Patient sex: F
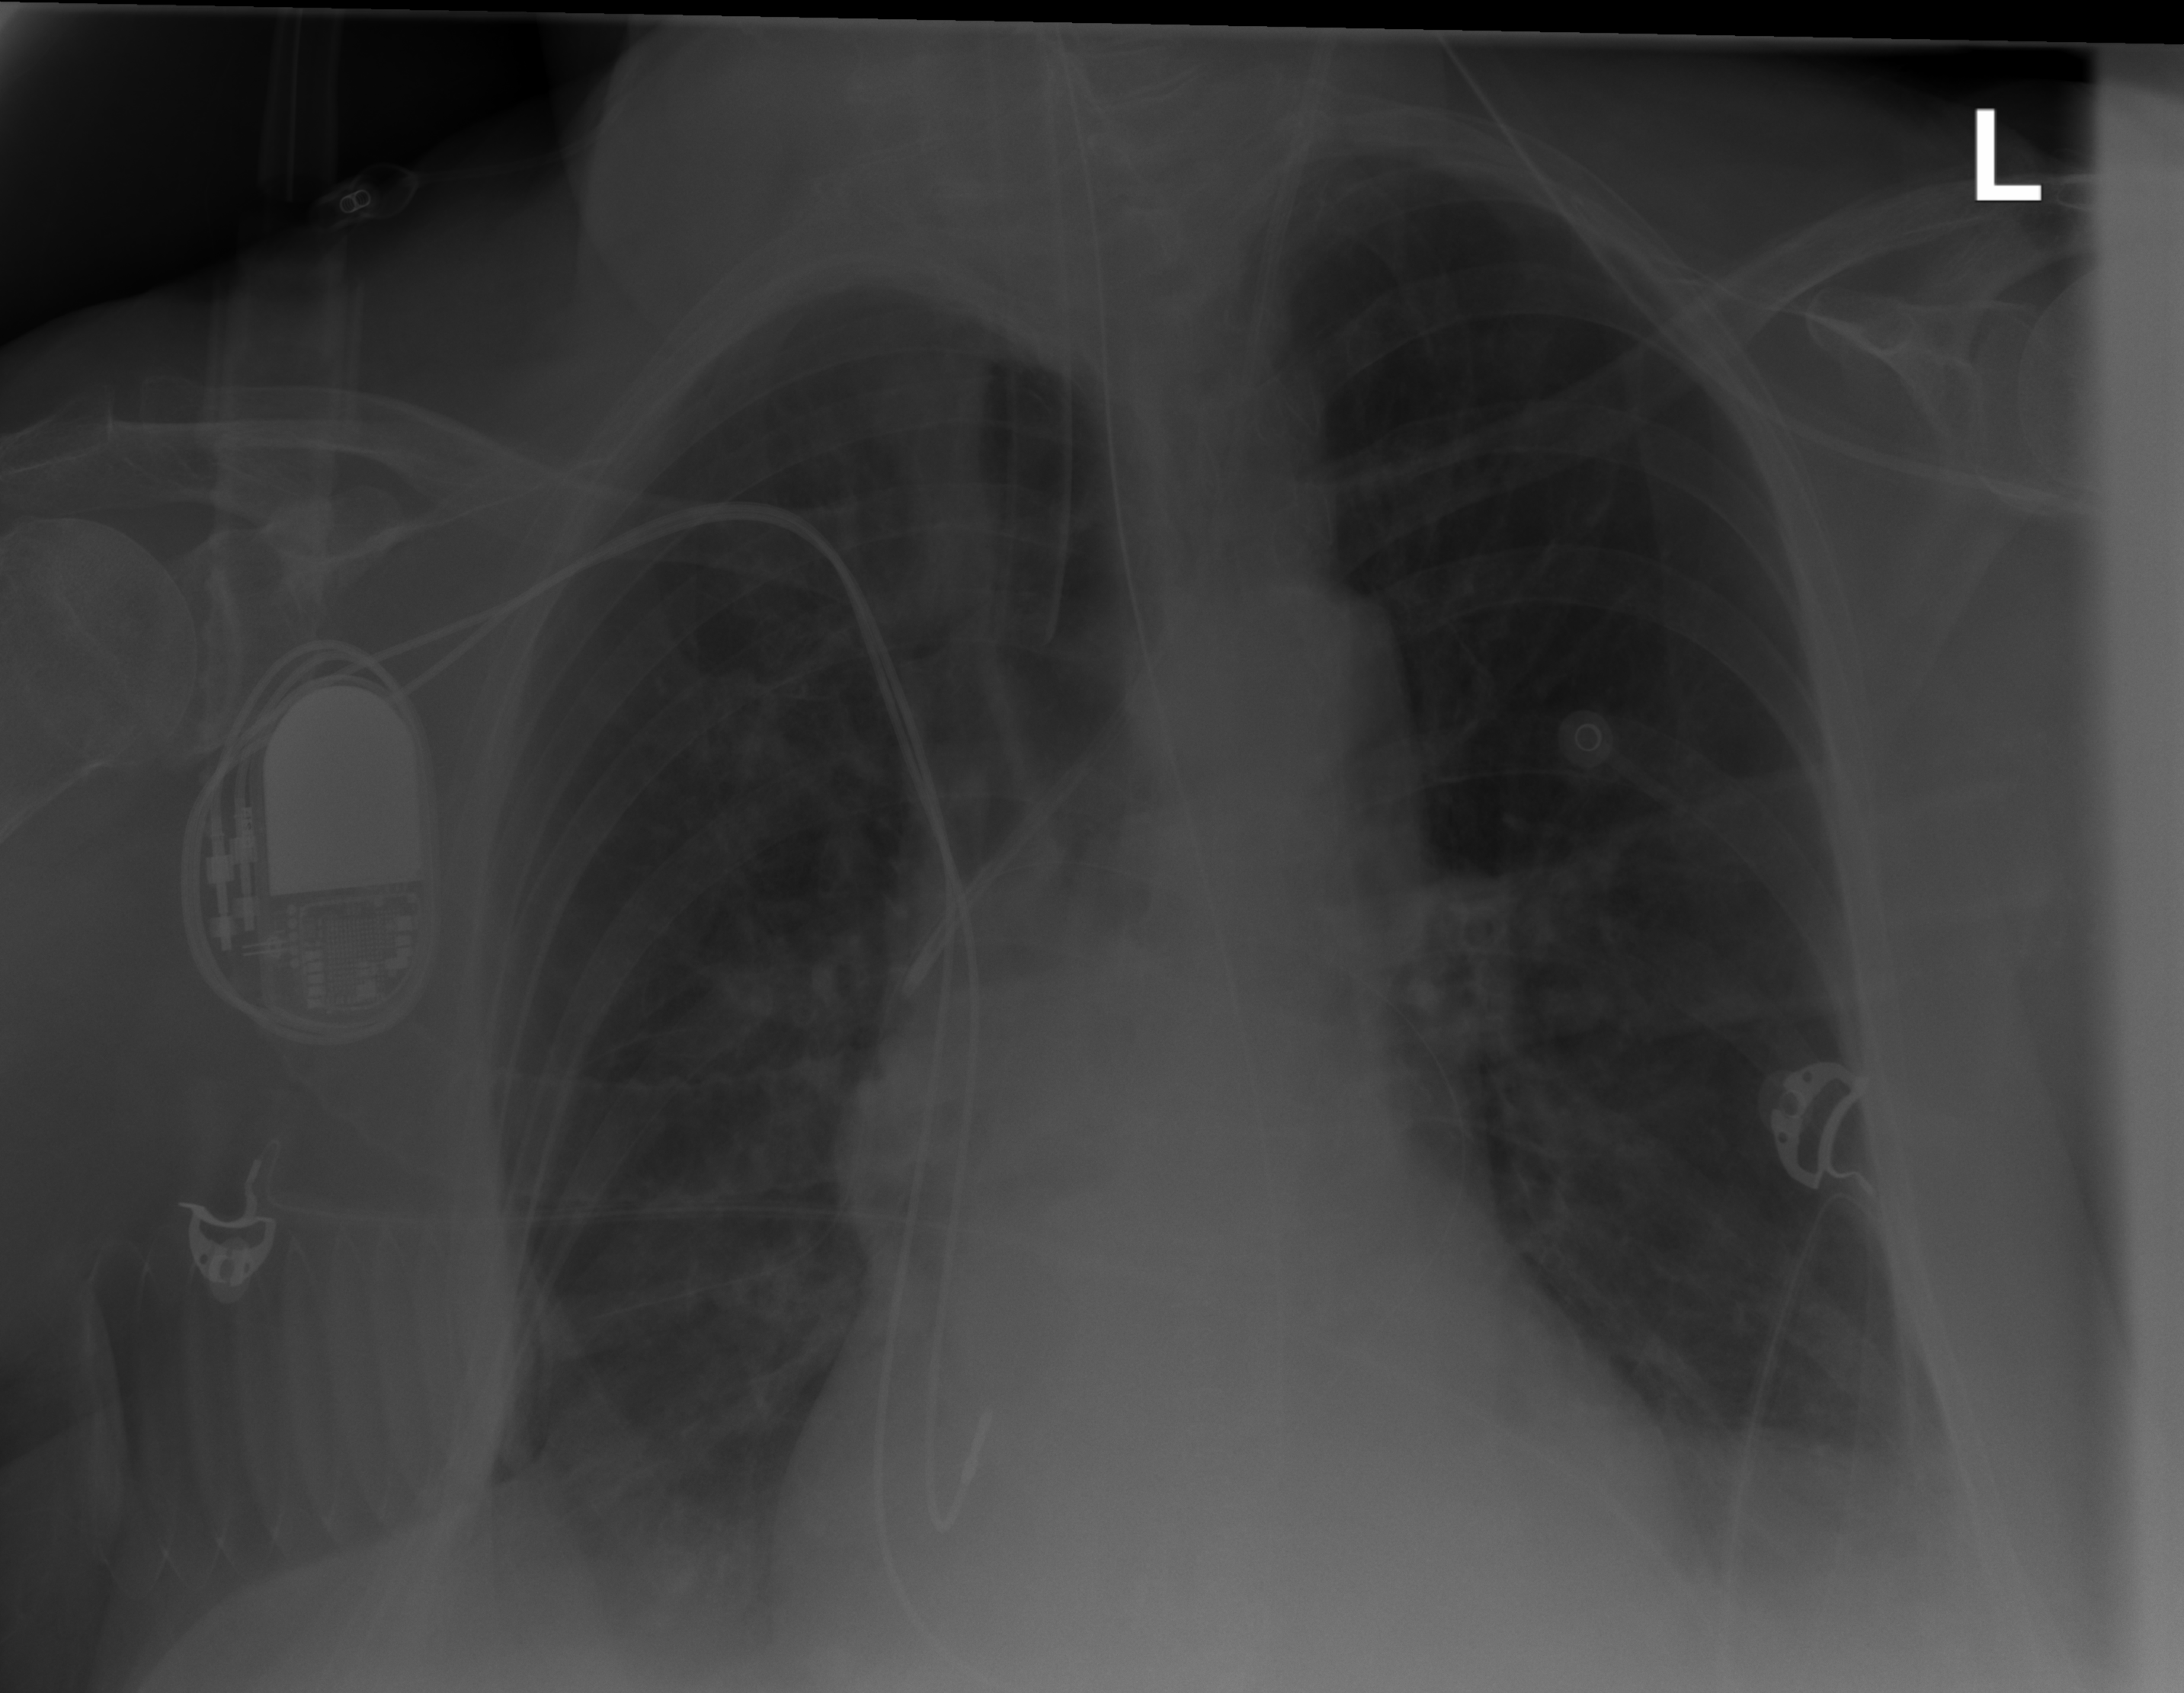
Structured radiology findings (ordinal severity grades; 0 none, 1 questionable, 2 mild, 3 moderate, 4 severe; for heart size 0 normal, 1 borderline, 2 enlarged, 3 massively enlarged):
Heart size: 0
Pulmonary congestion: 0
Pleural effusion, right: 1
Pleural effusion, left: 1
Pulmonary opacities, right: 0
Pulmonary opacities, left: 0
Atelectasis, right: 0
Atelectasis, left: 0